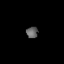
Tissue: lung
Cell type: Epithelial cells
Senescence score: 0.1701
Nuclear area (px): 135
Mean DAPI intensity: 93.326